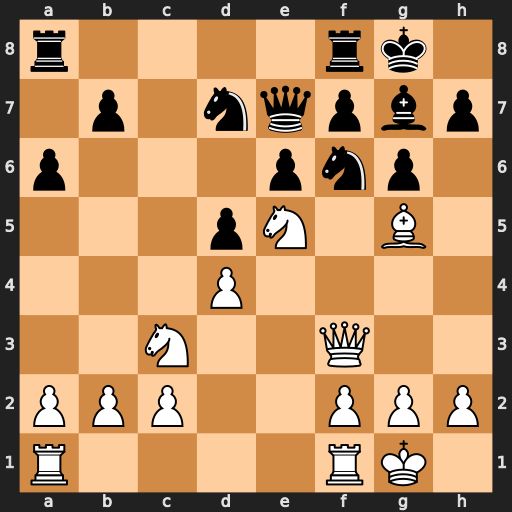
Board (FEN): r4rk1/1p1nqpbp/p3pnp1/3pN1B1/3P4/2N2Q2/PPP2PPP/R4RK1
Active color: w
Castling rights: -
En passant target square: -
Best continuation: Nxd7 Qxd7 Bxf6